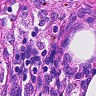
Metastatic tissue present: no